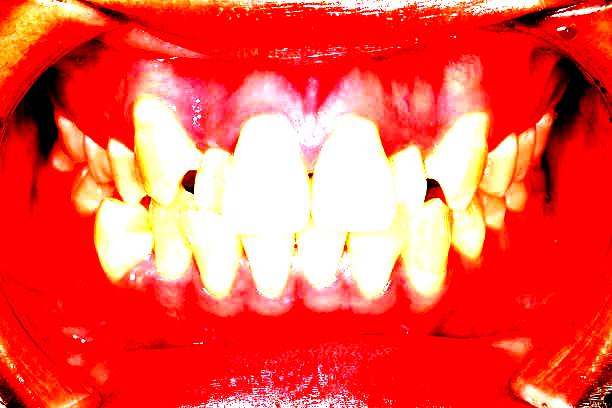
Condition: Gingivitis